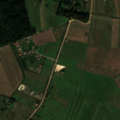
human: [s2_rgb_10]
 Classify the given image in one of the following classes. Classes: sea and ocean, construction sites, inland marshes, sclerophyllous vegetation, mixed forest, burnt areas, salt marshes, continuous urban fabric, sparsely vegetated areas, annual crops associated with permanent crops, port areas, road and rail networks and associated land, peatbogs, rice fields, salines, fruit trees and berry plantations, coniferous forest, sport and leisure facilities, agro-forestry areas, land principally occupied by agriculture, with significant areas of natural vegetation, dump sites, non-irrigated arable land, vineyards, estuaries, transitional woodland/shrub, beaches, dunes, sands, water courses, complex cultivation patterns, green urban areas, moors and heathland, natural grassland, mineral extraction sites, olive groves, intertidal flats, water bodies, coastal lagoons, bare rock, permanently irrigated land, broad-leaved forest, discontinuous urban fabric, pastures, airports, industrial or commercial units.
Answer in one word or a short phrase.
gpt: industrial or commercial units, non-irrigated arable land, pastures, complex cultivation patterns, coniferous forest